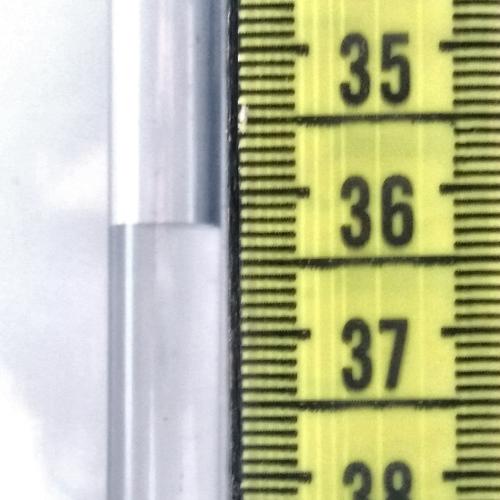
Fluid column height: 36.2 cm